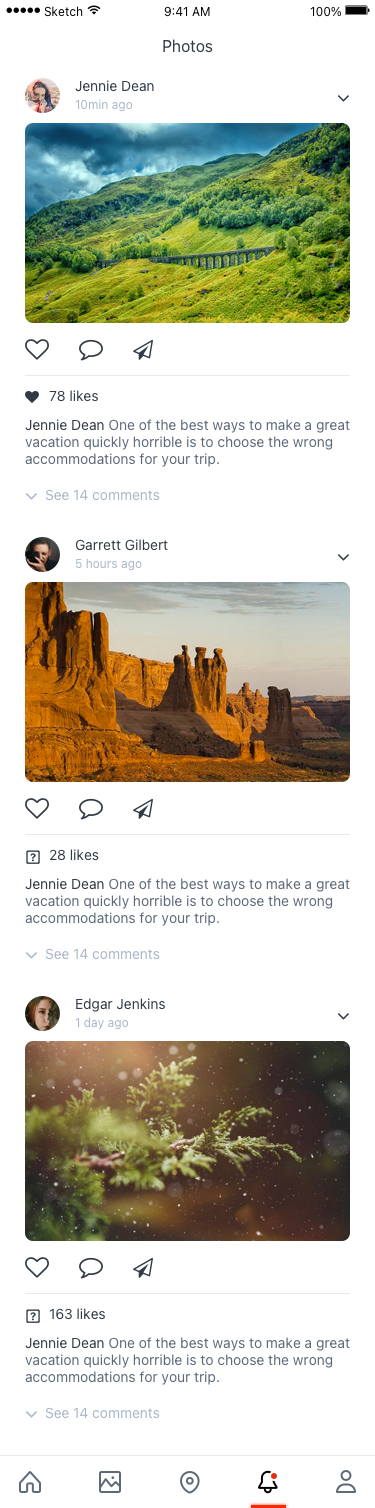
Text in this UI design:
Photos
Jennie Dean
10min ago
78 likes
Jennie Dean One of the best ways to make a great vacation quickly horrible is to choose the wrong accommodations for your trip.
See 14 comments
Garrett Gilbert
5 hours ago

28 likes
Jennie Dean One of the best ways to make a great vacation quickly horrible is to choose the wrong accommodations for your trip.
See 14 comments
Edgar Jenkins
1 day ago

163 likes
Jennie Dean One of the best ways to make a great vacation quickly horrible is to choose the wrong accommodations for your trip.
See 14 comments